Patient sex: M
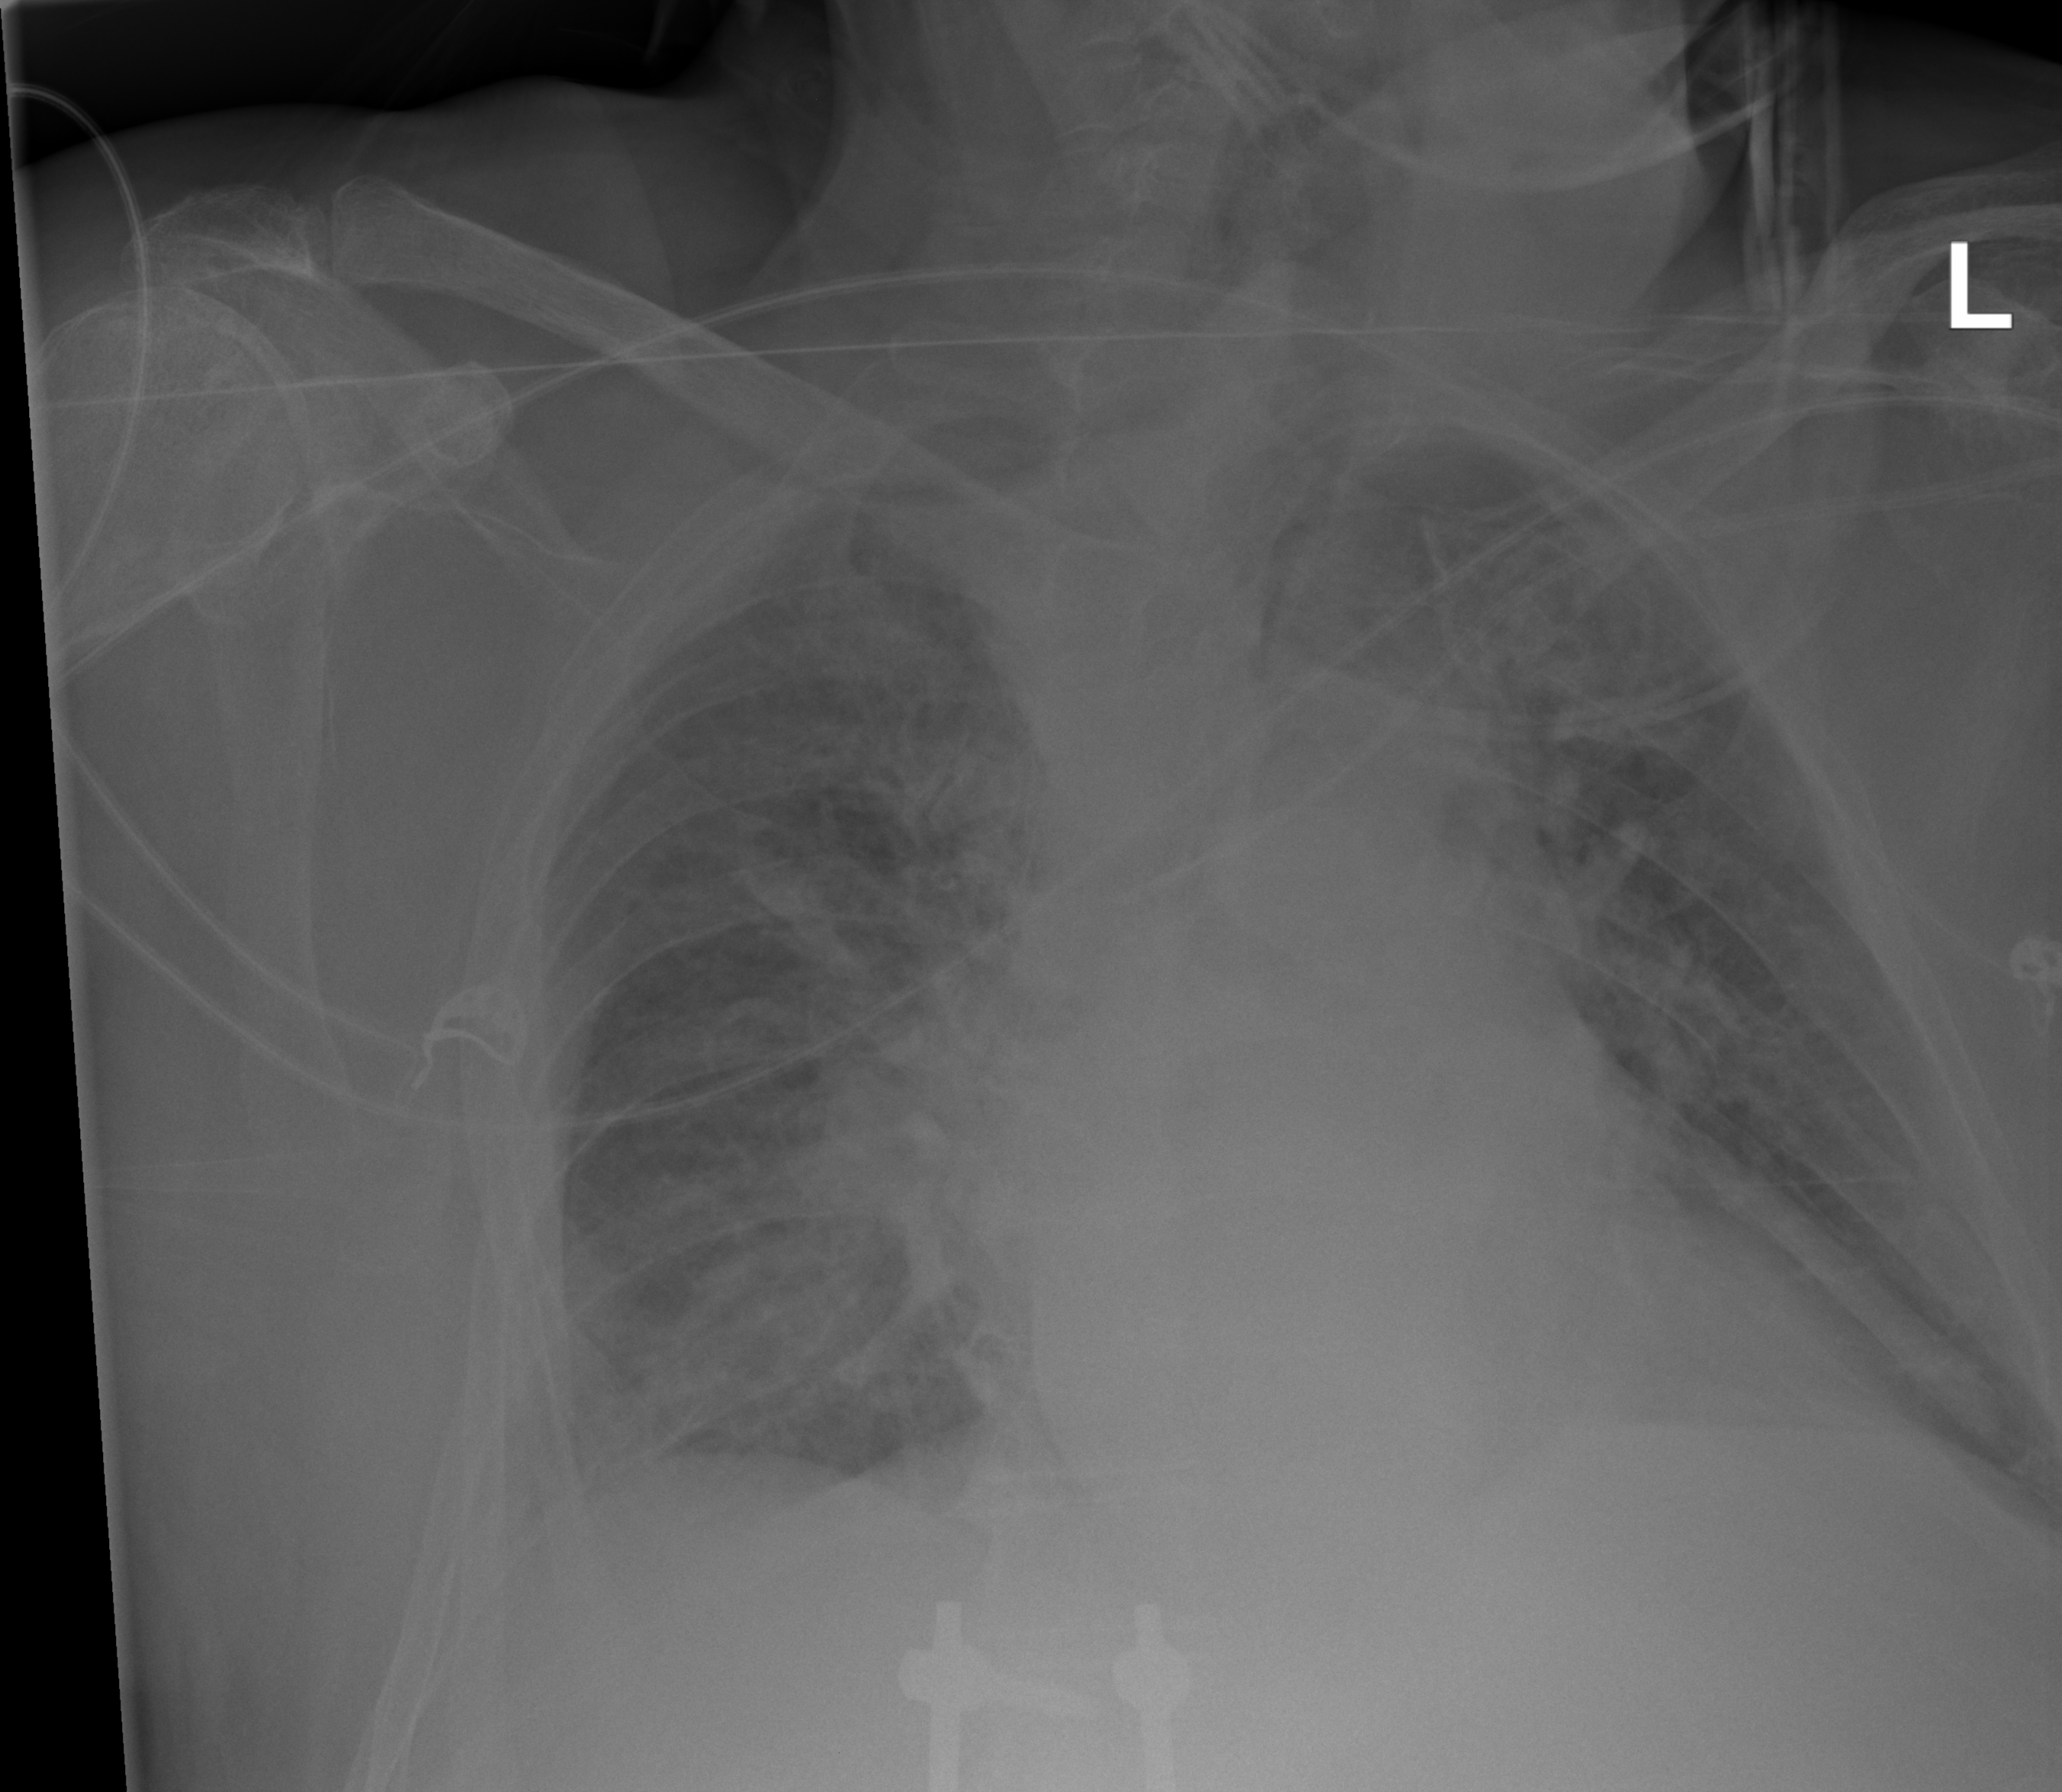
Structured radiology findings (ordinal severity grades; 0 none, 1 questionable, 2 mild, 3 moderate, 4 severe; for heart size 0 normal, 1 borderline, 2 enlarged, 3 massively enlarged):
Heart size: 1
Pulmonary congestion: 2
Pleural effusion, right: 2
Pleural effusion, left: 2
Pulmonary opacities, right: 2
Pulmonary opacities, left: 2
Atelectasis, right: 2
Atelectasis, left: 2